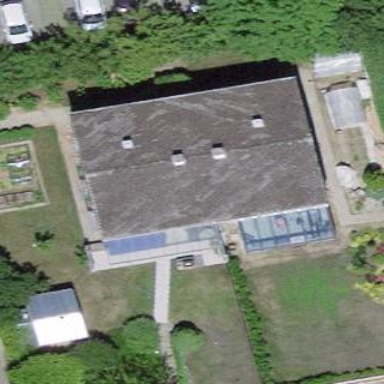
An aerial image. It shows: Gabled roof on residential building.